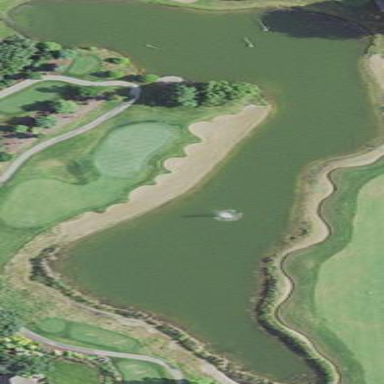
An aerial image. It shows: Water hazard in golf course. The hazard is natural water feature.